Interaction volume radius: 10 \u00c5
Interaction volume height: 10 \u00c5
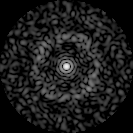
Disorder parameter: 0.8245